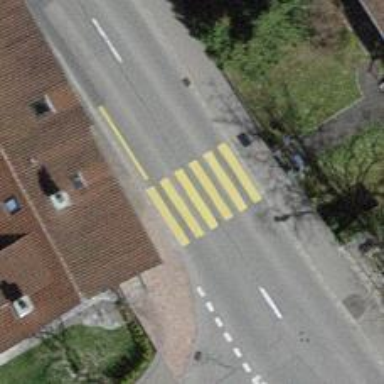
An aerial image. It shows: Uncontrolled zebra crossing with yellow markings.